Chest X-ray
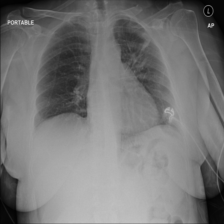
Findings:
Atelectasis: positive
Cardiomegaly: negative
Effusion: negative
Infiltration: negative
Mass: negative
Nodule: negative
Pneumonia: negative
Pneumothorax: negative
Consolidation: negative
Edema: negative
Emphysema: negative
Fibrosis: negative
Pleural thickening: negative
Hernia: negative